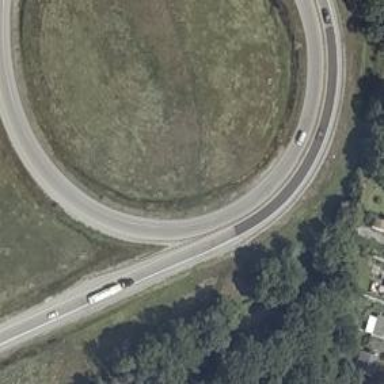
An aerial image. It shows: Asphalt motorway link.